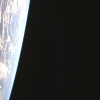
Label: space